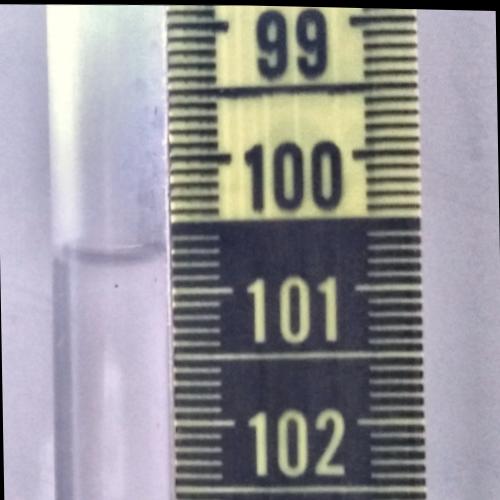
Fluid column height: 100.7 cm